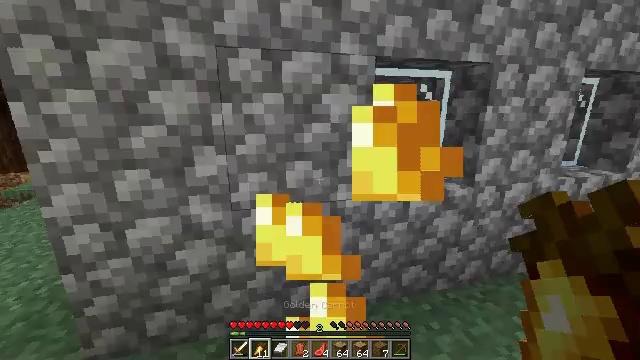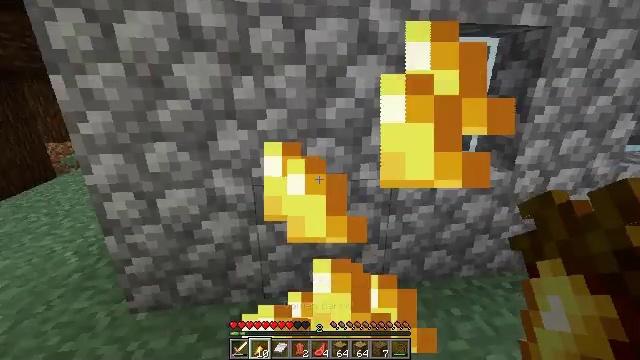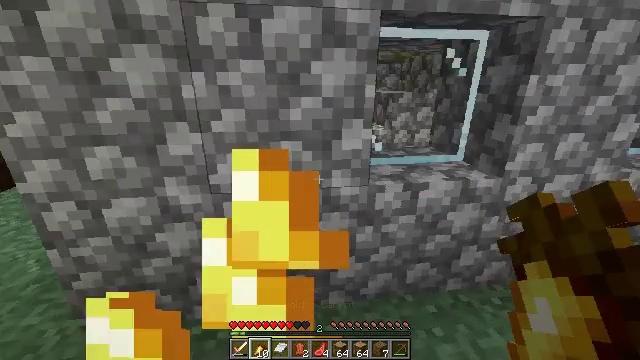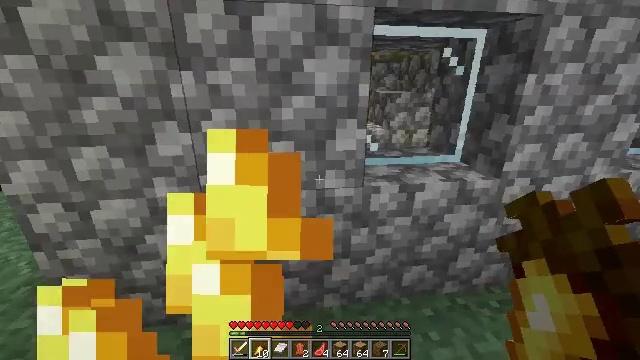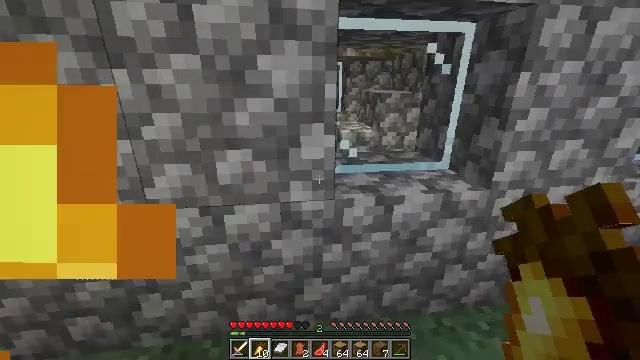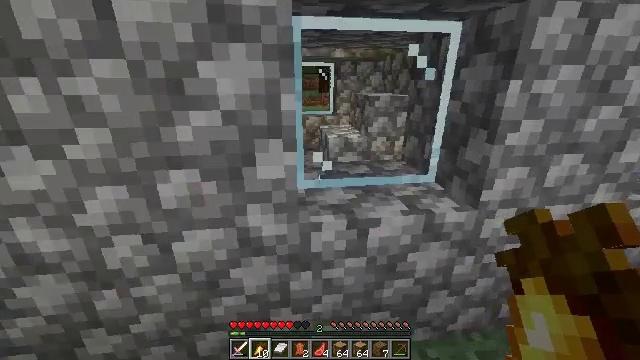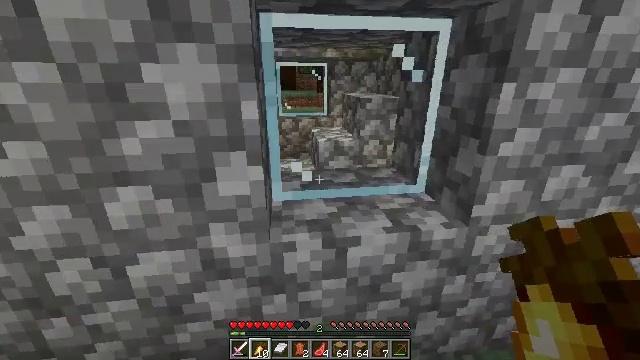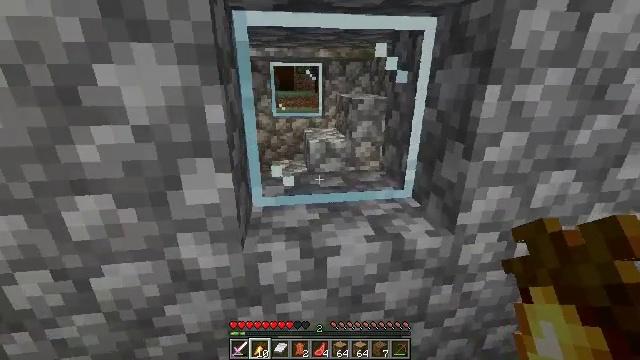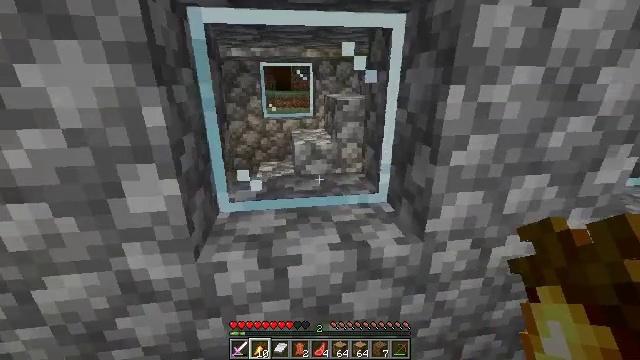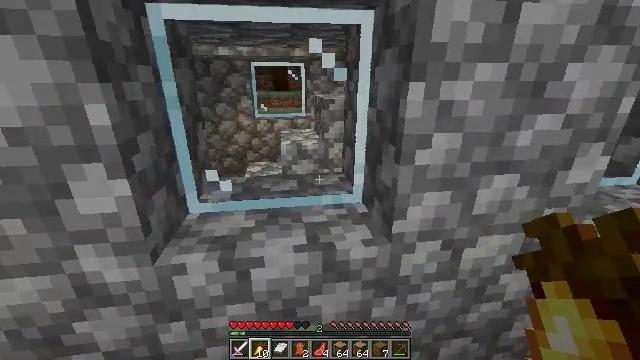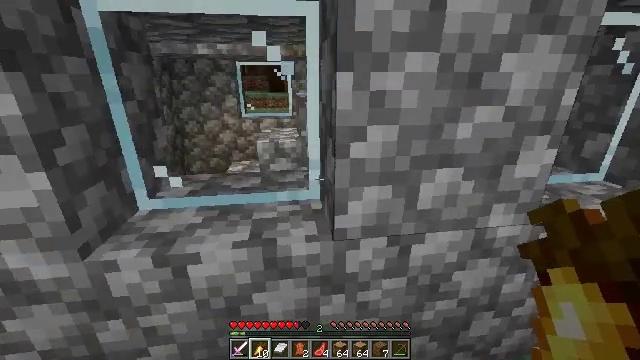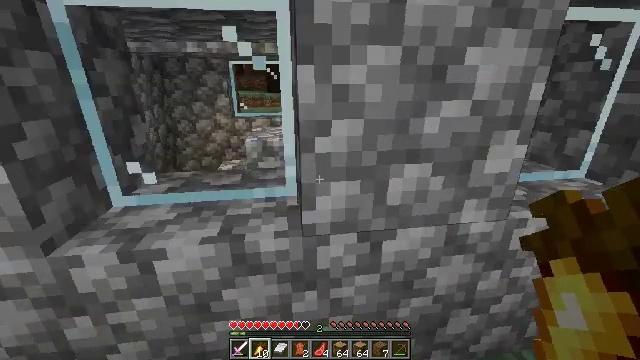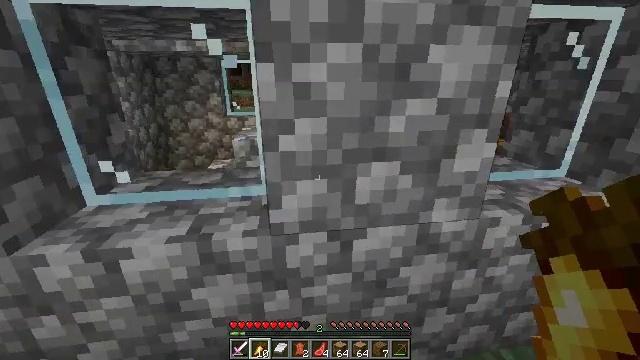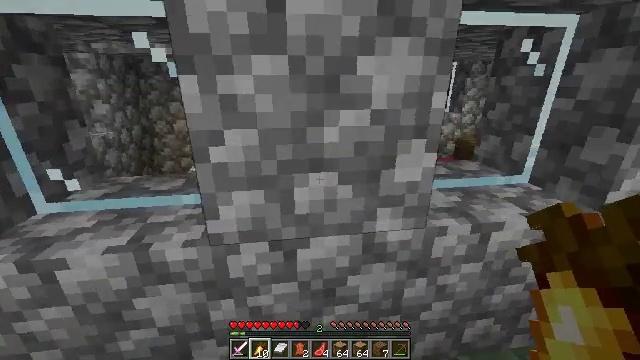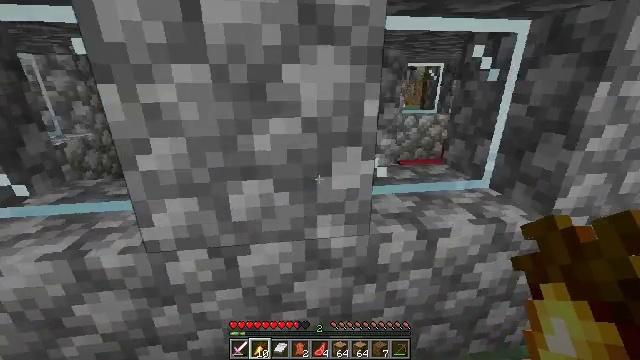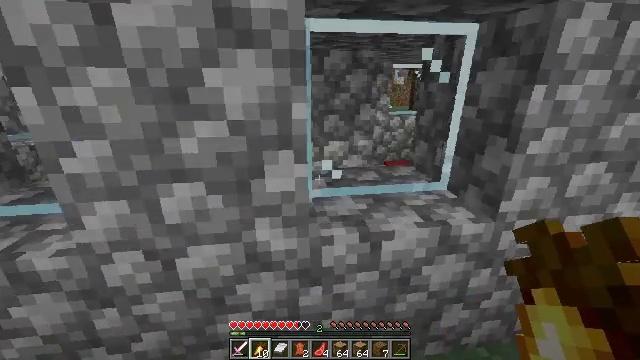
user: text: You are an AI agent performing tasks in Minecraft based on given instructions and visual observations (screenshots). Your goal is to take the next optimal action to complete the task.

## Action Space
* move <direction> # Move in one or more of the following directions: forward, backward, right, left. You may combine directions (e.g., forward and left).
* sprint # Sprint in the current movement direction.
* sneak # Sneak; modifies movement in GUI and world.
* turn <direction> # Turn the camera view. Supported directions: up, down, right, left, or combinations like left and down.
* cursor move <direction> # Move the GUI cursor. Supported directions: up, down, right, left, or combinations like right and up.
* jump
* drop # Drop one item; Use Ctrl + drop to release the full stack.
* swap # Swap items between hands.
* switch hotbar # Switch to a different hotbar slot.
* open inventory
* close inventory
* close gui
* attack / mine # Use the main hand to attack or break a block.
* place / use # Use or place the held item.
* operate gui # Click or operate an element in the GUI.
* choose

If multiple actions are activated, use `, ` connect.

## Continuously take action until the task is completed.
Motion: motion action
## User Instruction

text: Gather materials such as cobblestone.
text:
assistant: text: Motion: move forward and move right, turn left and down, use / place
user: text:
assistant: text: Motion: move forward and move right, use / place
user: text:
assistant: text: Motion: move forward and move right, use / place
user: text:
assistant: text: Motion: move forward and move right, use / place
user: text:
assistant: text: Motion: move forward and move right
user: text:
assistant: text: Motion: move forward and move right
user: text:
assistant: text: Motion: move right
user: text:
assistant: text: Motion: move right
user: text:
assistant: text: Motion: move right
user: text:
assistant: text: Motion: move right
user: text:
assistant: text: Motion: move right
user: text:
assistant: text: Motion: move right
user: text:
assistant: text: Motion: move right
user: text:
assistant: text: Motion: move right
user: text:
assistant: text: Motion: move right
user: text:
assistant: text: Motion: move right
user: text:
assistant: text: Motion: move right
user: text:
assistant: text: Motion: move forward and move right
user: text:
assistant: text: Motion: move forward and move right
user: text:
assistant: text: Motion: move forward and move right
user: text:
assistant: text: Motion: move forward and move right
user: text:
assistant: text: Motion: move forward and move right
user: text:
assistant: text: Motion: move forward and move right
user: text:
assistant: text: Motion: move right
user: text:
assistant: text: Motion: move right
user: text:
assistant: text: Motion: move right
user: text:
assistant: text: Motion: move right
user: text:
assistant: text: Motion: move right
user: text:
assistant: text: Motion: move right
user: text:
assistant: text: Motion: move right, turn left